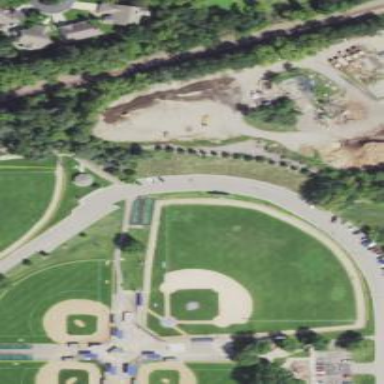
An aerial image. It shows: Baseball pitch for leisure and sports activities.